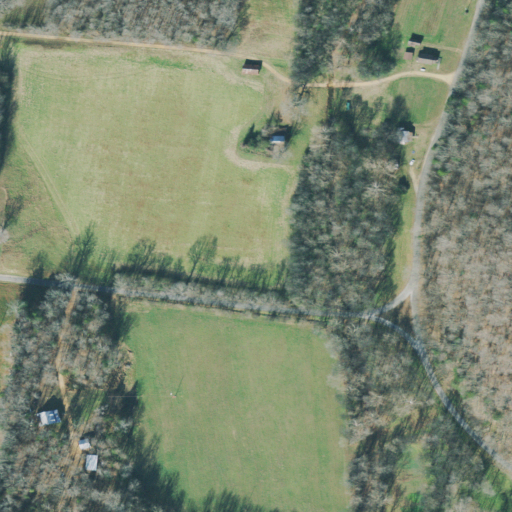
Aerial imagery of valley in Tennessee named Mossy Spring Hollow containing pasture, deciduous forest, cultivated crops, open development, mixed forest, and low intensity development